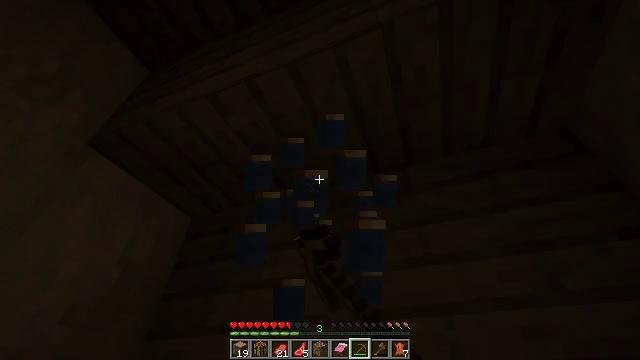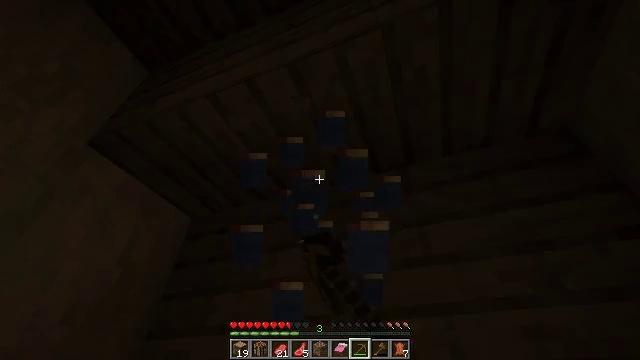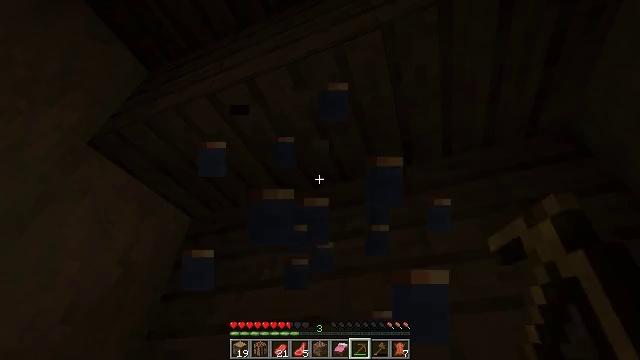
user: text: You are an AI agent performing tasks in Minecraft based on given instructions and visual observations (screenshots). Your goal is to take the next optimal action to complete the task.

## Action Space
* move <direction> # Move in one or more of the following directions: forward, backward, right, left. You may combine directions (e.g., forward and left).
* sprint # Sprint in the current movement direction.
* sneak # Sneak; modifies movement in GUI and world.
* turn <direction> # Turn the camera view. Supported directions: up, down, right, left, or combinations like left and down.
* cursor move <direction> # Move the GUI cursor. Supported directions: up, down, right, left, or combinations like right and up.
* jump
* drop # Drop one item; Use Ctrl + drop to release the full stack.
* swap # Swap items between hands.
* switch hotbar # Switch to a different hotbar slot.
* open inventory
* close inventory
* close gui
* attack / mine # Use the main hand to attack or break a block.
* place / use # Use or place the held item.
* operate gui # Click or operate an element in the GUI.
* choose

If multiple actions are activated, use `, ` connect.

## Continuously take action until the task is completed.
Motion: motion action
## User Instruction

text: Left-click to mine the lantern.
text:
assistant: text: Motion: attack / mine
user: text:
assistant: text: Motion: attack / mine
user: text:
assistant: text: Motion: attack / mine